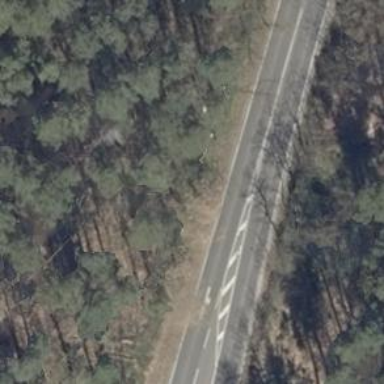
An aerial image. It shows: Secondary road with asphalt surface.